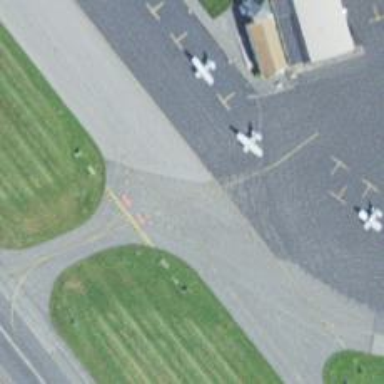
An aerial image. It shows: View of taxiway at the airport.